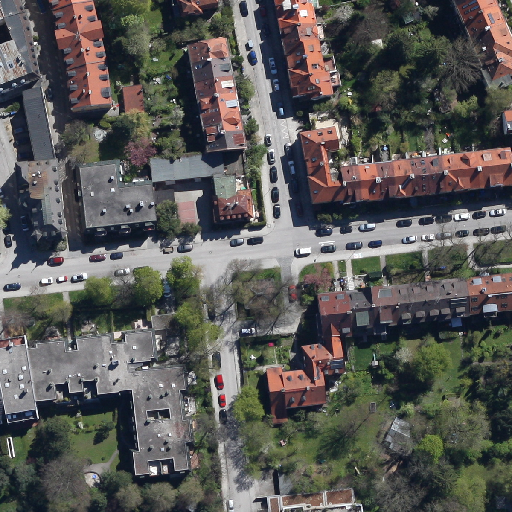
Referring expression: paved road